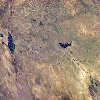
Label: land